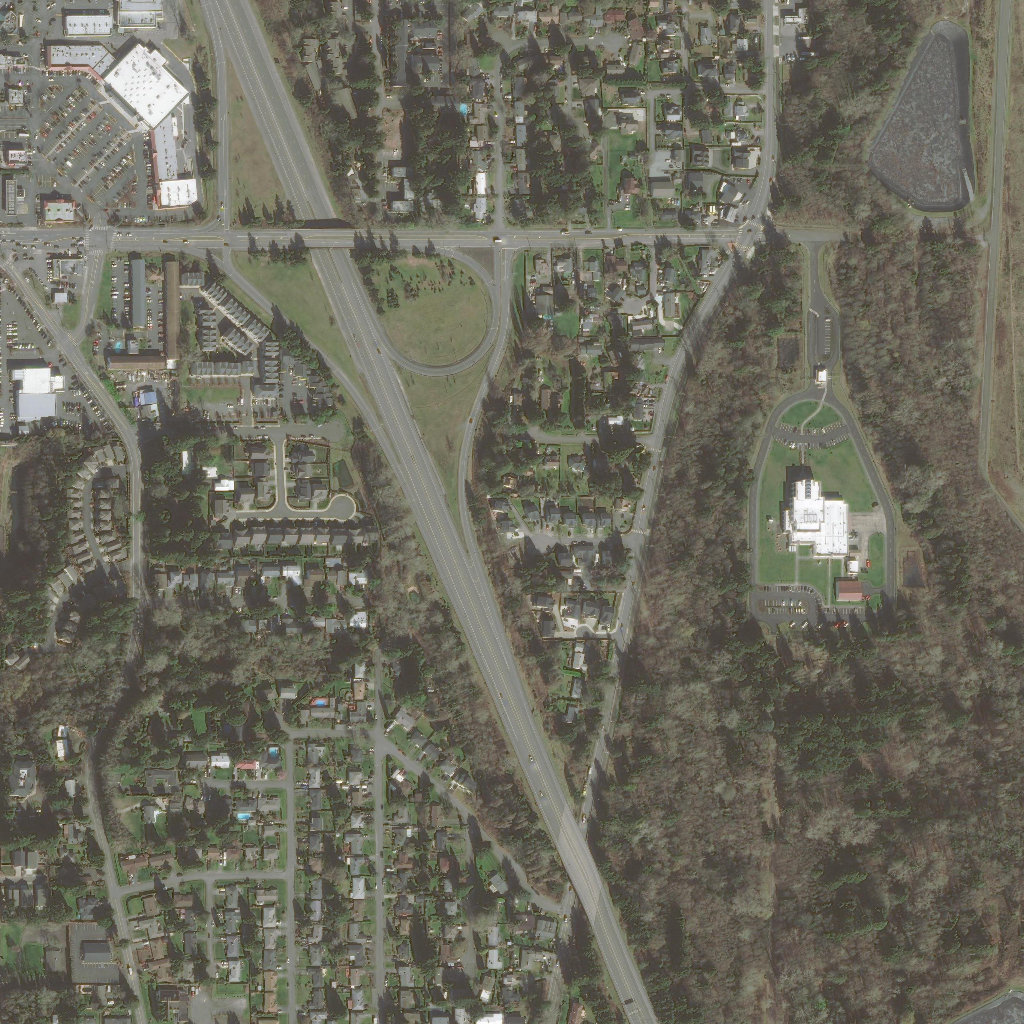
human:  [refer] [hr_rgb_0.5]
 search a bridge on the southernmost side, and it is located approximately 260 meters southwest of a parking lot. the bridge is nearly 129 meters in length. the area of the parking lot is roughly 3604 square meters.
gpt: <box>[[52, 78, 59, 90, 0]]</box>

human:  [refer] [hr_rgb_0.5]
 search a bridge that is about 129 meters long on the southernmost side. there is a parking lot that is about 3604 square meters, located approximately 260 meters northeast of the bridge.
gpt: <box>[[52, 78, 59, 90, 0]]</box>

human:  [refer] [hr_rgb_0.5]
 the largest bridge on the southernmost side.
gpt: <box>[[52, 78, 59, 90, 0]]</box>